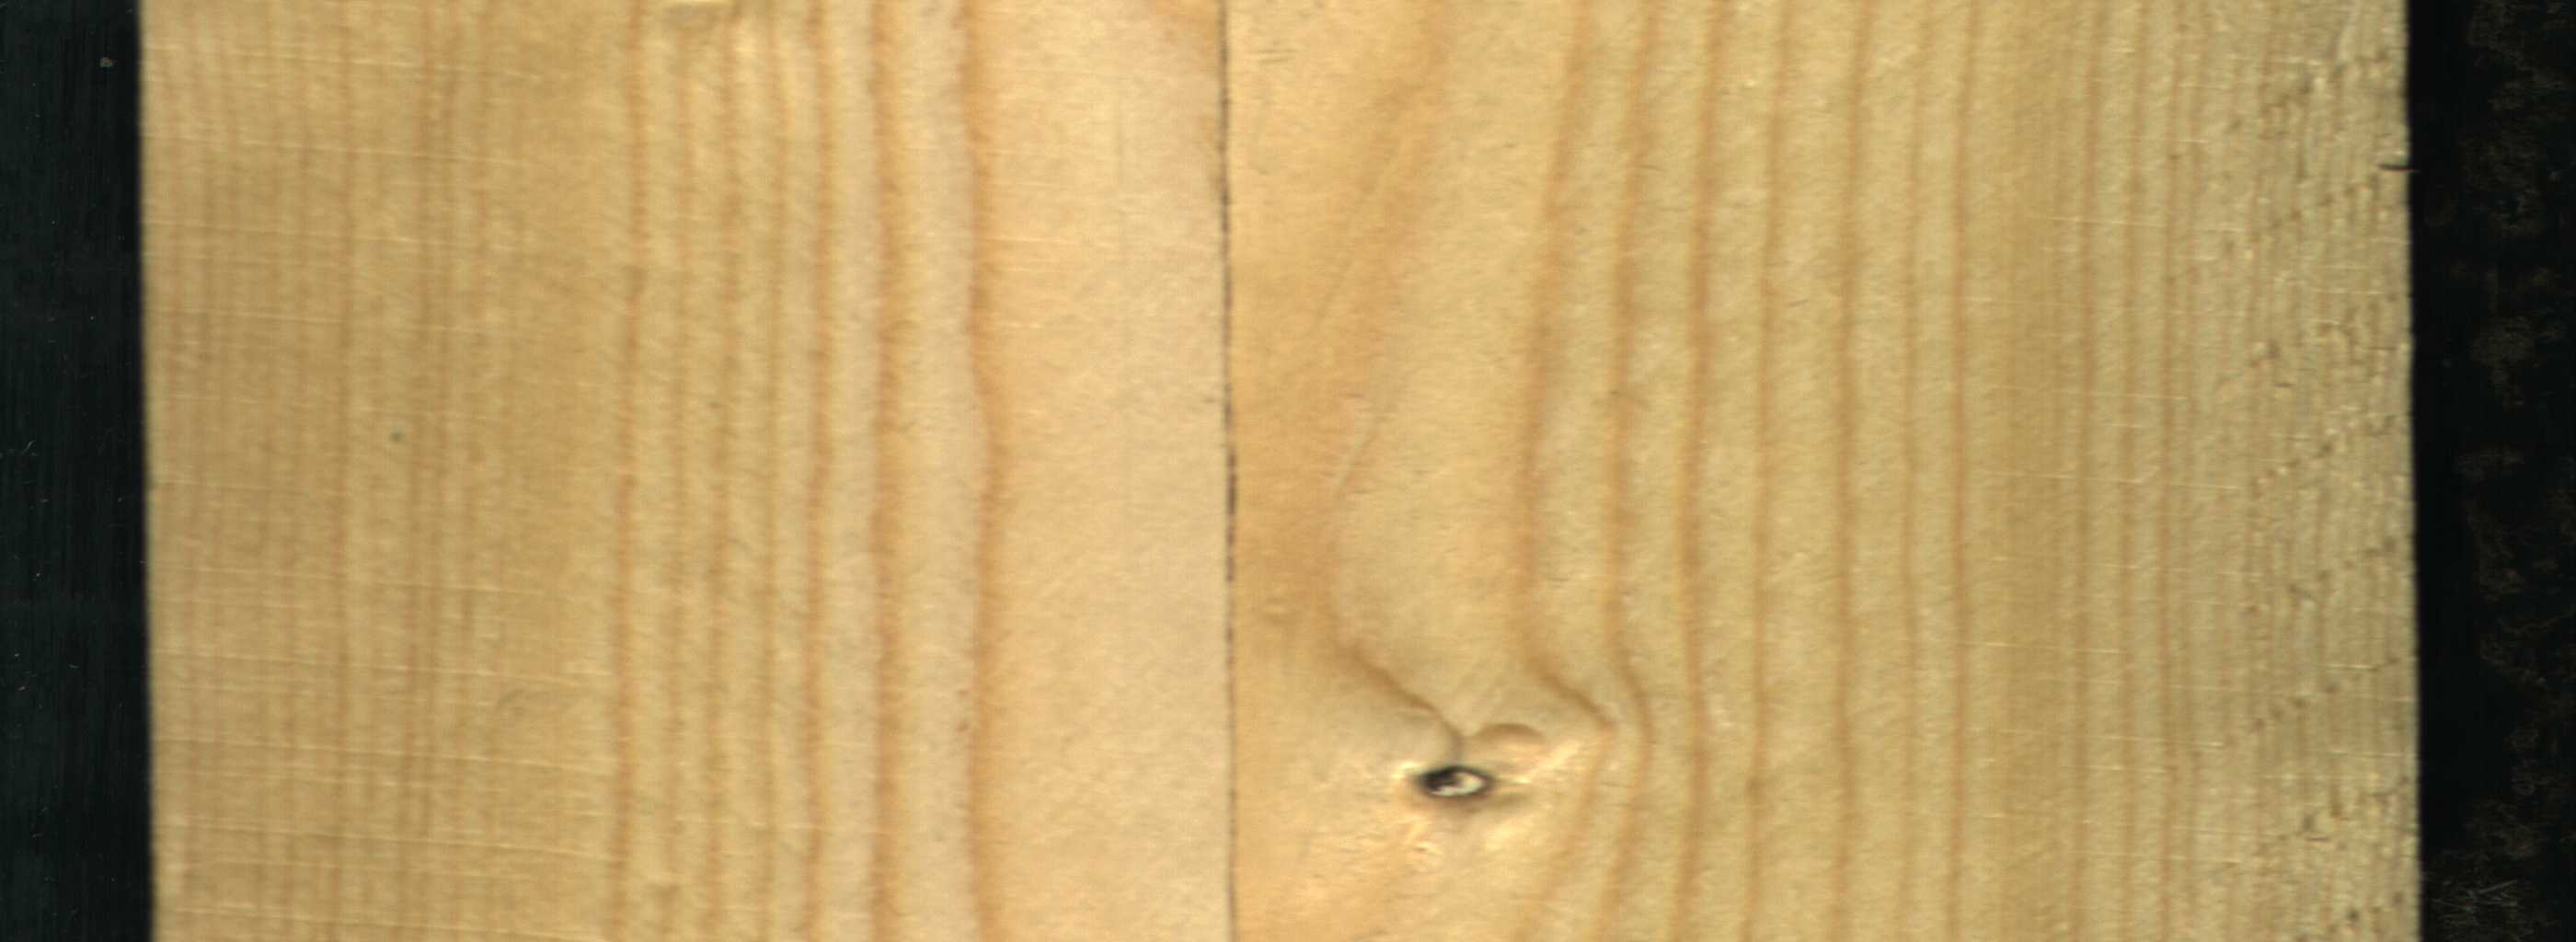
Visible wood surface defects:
Crack
Dead_Knot